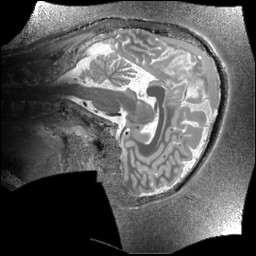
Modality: T1map
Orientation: sagittal
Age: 20
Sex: male
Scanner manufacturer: siemens
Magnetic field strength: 6.98 T
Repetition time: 6 s
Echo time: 0.00283 s